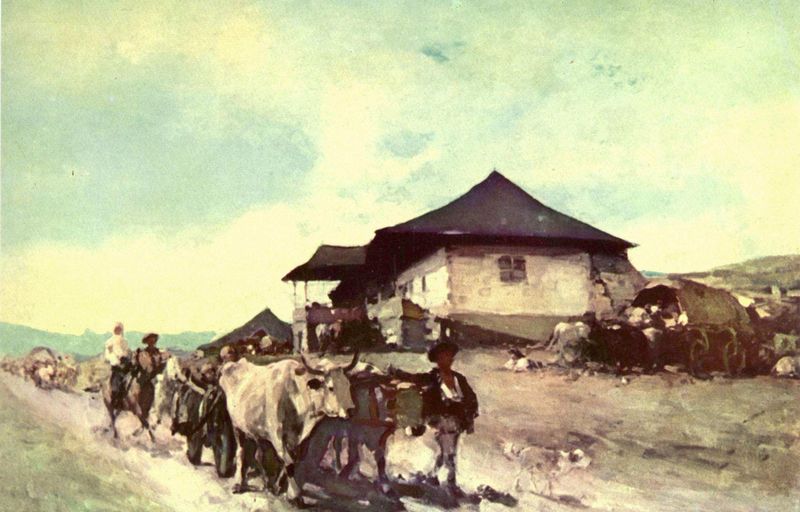
Titel: Schenke von Oratii
Künstler: Nicolae Grigorescu
Standort: Bukarest
Institution: Simu-Muzeul
Schlagwörter: berg, blau, dunkel, felsen, gemälde, gestein, himmel, mann, schatten, weiß, wolken, grün, landschaft, menschen, ocker, braun, fenster, grau, hell, hut, hüte, licht, männer, schwarz, strasse, stützen, terasse, türkis, dach, gebäude, gras, haus, hund, tier, tiere, weg, wiese, wolke, beige, malerei, hemd, jacke, arm, blass, spitze, stein, steine, horn, öl, erde, feld, horizont, häuser, hügel, kühe, natur, vieh, weide, weite, busch, büsche, gehen, hütte, pastos, pfad, sonne, land, personen, bauern, genre, karren, landleben, pferd, pferde, reiter, räder, vorbau, hufe, reiten, balkon, spanien, man, mänenr, abhang, transport, berge, fels, gebirge, zug, dorf, dächer, giebel, herde, kuh, rind, alm, bauernhof, hof, hütten, idylle, kutsche, treiben, farblos, arbeiter, rad, wagen, romantik, ölgemälde, duktus, impressionistisch, junge, bauer, veranda, rinder, bayern, alpen, schweiz, ländlich, bauernhaus, gehöft, landwirtschaft, umzug, balu, planwagen, hörner, vordach, tirol, gespann, bulle, ochse, ochsen, ochsengespann, stier, stiere, hirte, pass, zelt, fuhrwerk, leiterwagen, bergbauern, pferdewagen, hausdach, trek, tross, campagna, hirt, wagenzug, jund, senner, ochsenkarren, abtrieb, almabtrieb, pferdee, wae, 1800, 1890